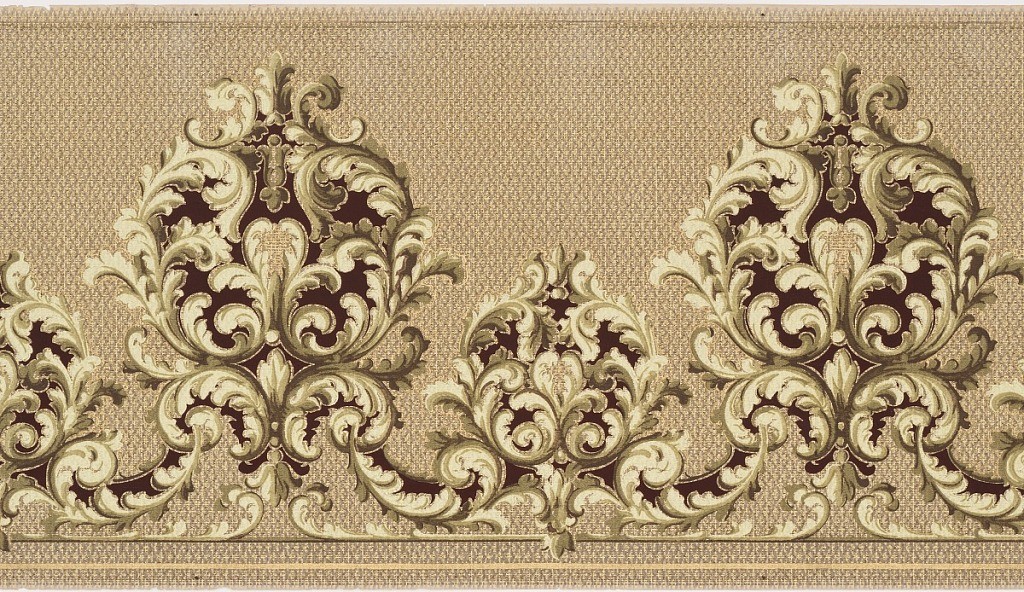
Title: Frieze
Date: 1905–1915
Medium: Machine-printed paper
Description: Alternating large and small medallions of scrolled acanthus leaves repeat horizontally across the page. An allover diaper pattern of small cells creates a woven texture behind the acanthus medallions. This design is printed in shades of beige and brown on a tan background.